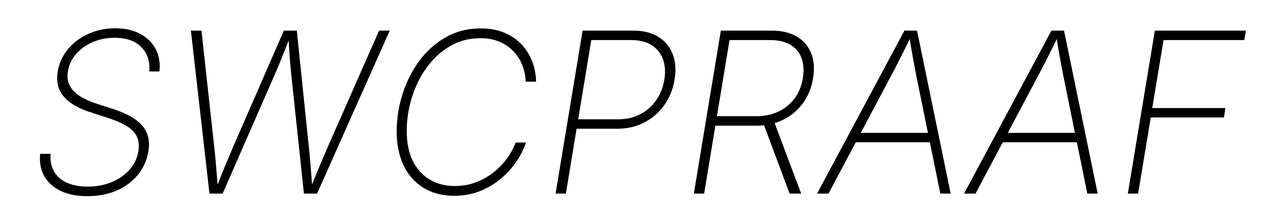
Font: Inter-Italic_ExtraLight_Italic